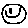
Label: smiley face